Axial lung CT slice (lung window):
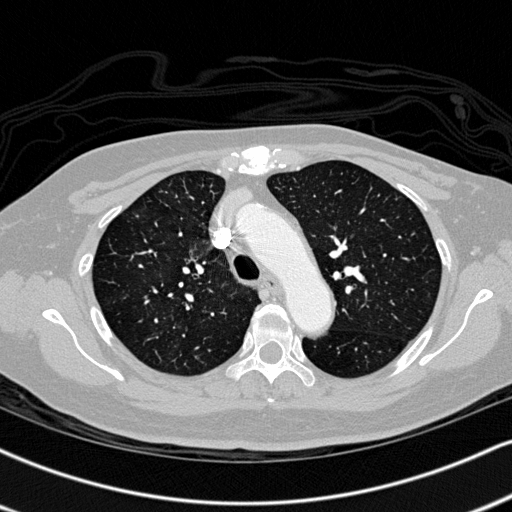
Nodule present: no